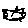
Label: hexagon